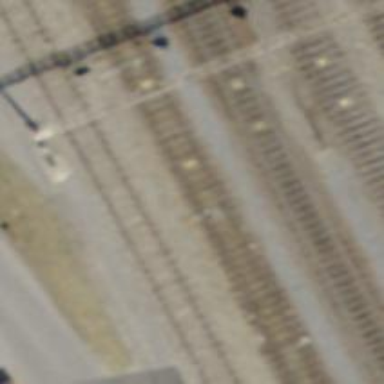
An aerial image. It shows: Railway switch.